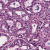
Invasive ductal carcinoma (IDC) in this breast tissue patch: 0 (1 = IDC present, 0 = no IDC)